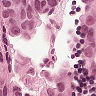
Metastatic tissue present: yes